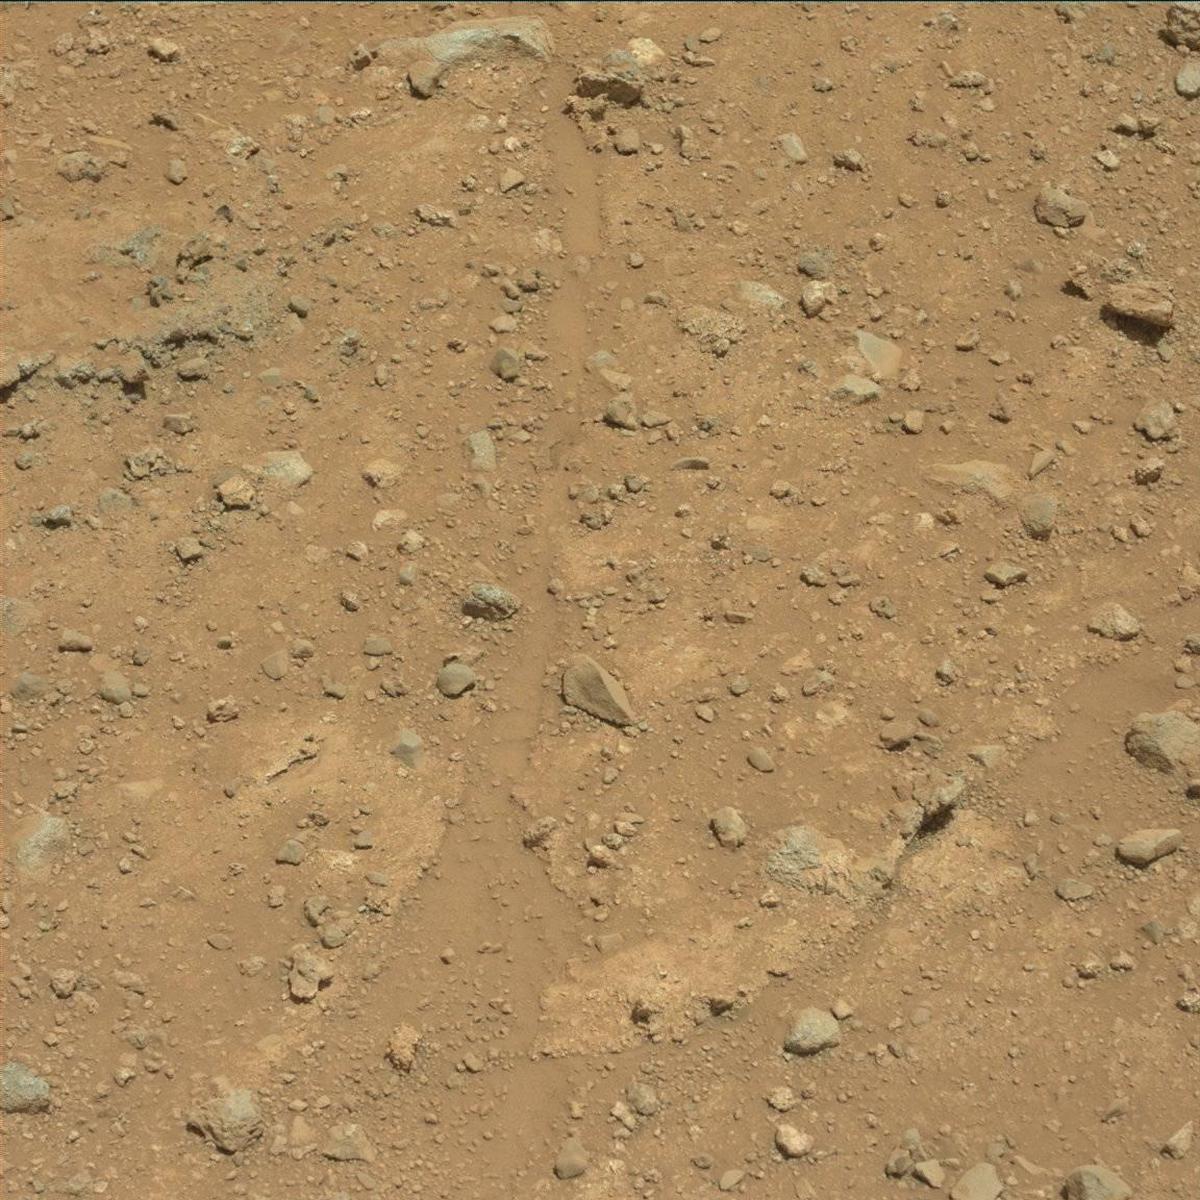
Terrain classes present: Bedrock, Rock, Sand / Soil